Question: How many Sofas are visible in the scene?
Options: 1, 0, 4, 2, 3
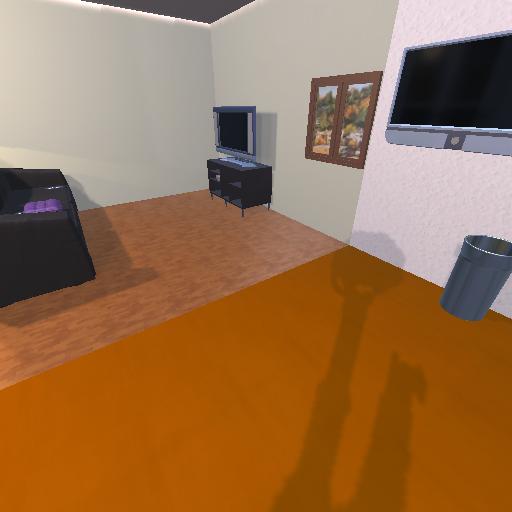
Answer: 1